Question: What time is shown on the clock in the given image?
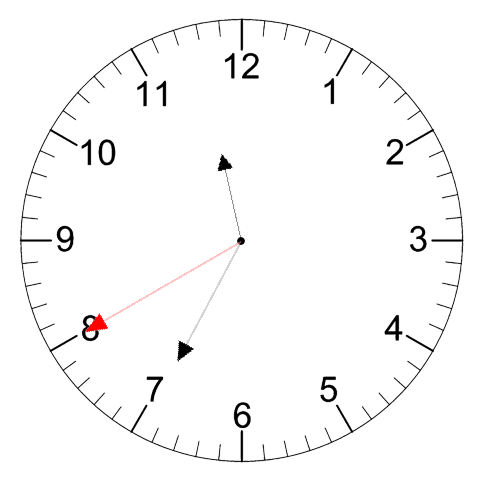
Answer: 11:34:40